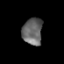
Tissue: prostate
Cell type: T cells
Senescence score: 0.3287
Nuclear area (px): 527
Mean DAPI intensity: 102.81